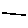
Label: line